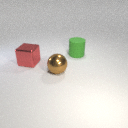
large red metal cube to the left of large brown metal sphere